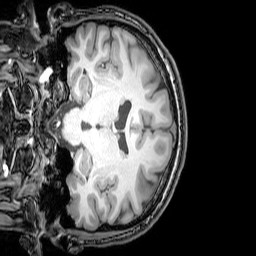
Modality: T1w
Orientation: coronal
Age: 22
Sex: male
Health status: healthy
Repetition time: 0.081 s
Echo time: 0.037 s